Aerial crown-view tile of a tropical tree (Barro Colorado Island, Panama), acquired 20240918:
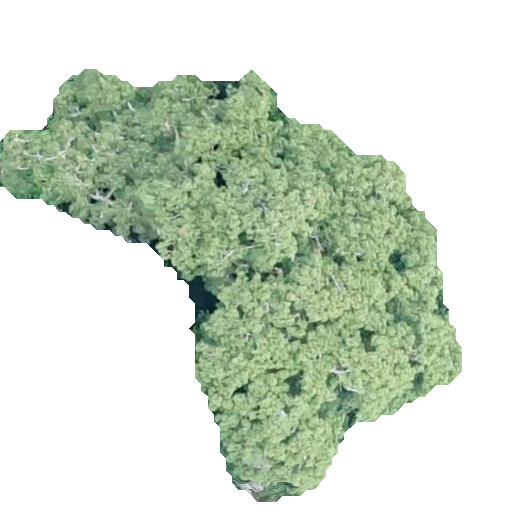
Species: Ceiba pentandra
GBIF accepted scientific name: Ceiba pentandra
Crown area: 163.497 m²